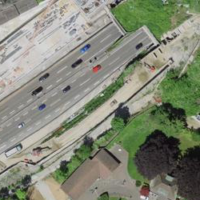
EUNIS habitat code: 57
Species observed at this site:
Ciconia ciconia